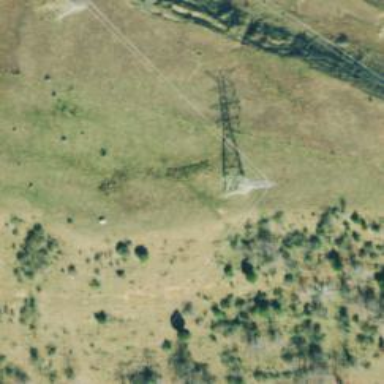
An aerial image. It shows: Lattice structure tower used for power distribution.